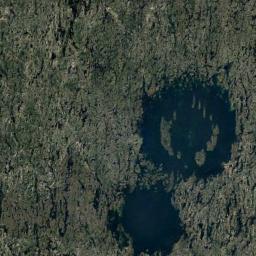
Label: wetland